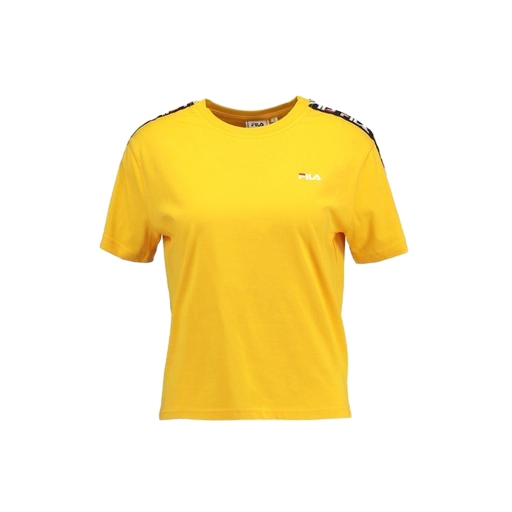
yellow iconic women's round neck t-shirt, yellow jersey tee, yellow graphic tee, white background